Question: I have attached a screenshot of visual profiler after executing one of my cuda implementation. . Hope the fields that I mentioned in the figure shows the maximum possible bandwidth and flop rate for my GPU.
Thanks in advance.

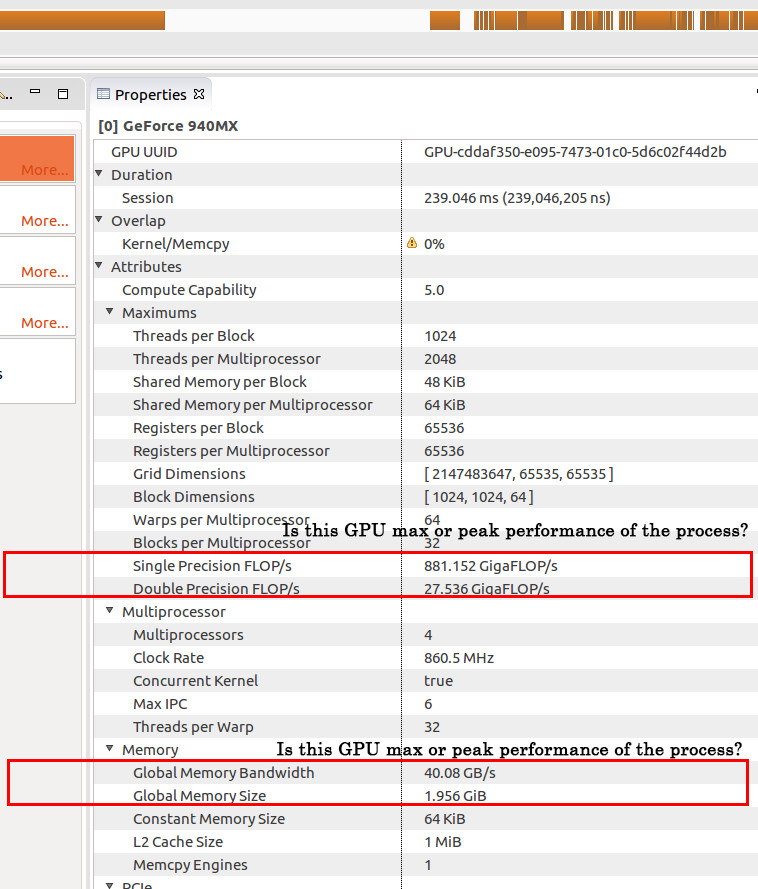
Answer: I found the answer. You need to follow below steps to find the flop rates.
1. Open up the Metrics and Events window (shift + ctrl + E) and mark the instructions in the attached figure.
2. Then apply and run.
3. After the execution is finished, you can see the count of flops in the bottom of the step2 figure.
4. Now you have count of different flops. You have to calculate the flop rate by finding out respected execution time however.